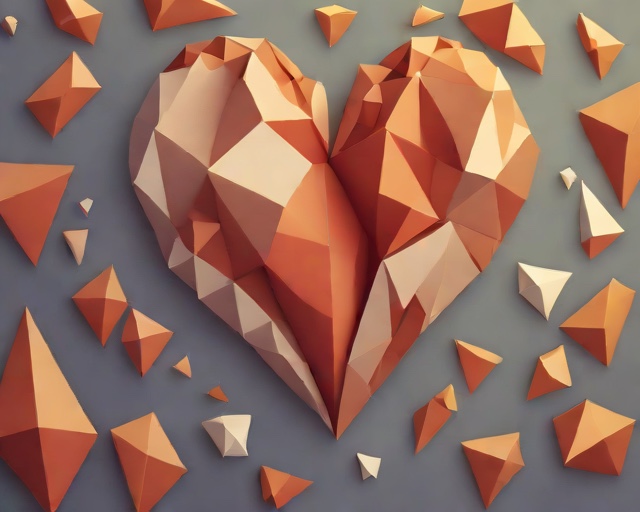
Category: Valentine